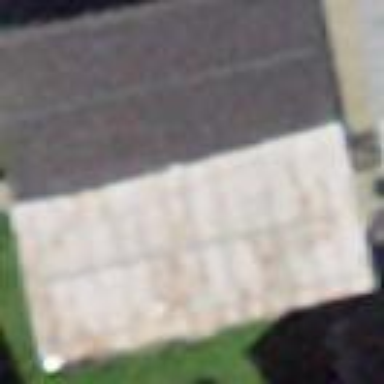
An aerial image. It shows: Shed.